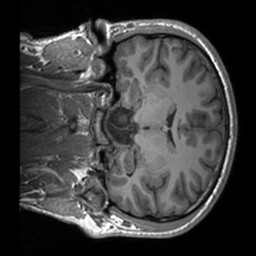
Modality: T1w
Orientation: coronal
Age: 25
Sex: male
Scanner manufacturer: siemens
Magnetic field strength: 3 T
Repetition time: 1.9 s
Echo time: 0.00226 s